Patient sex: F
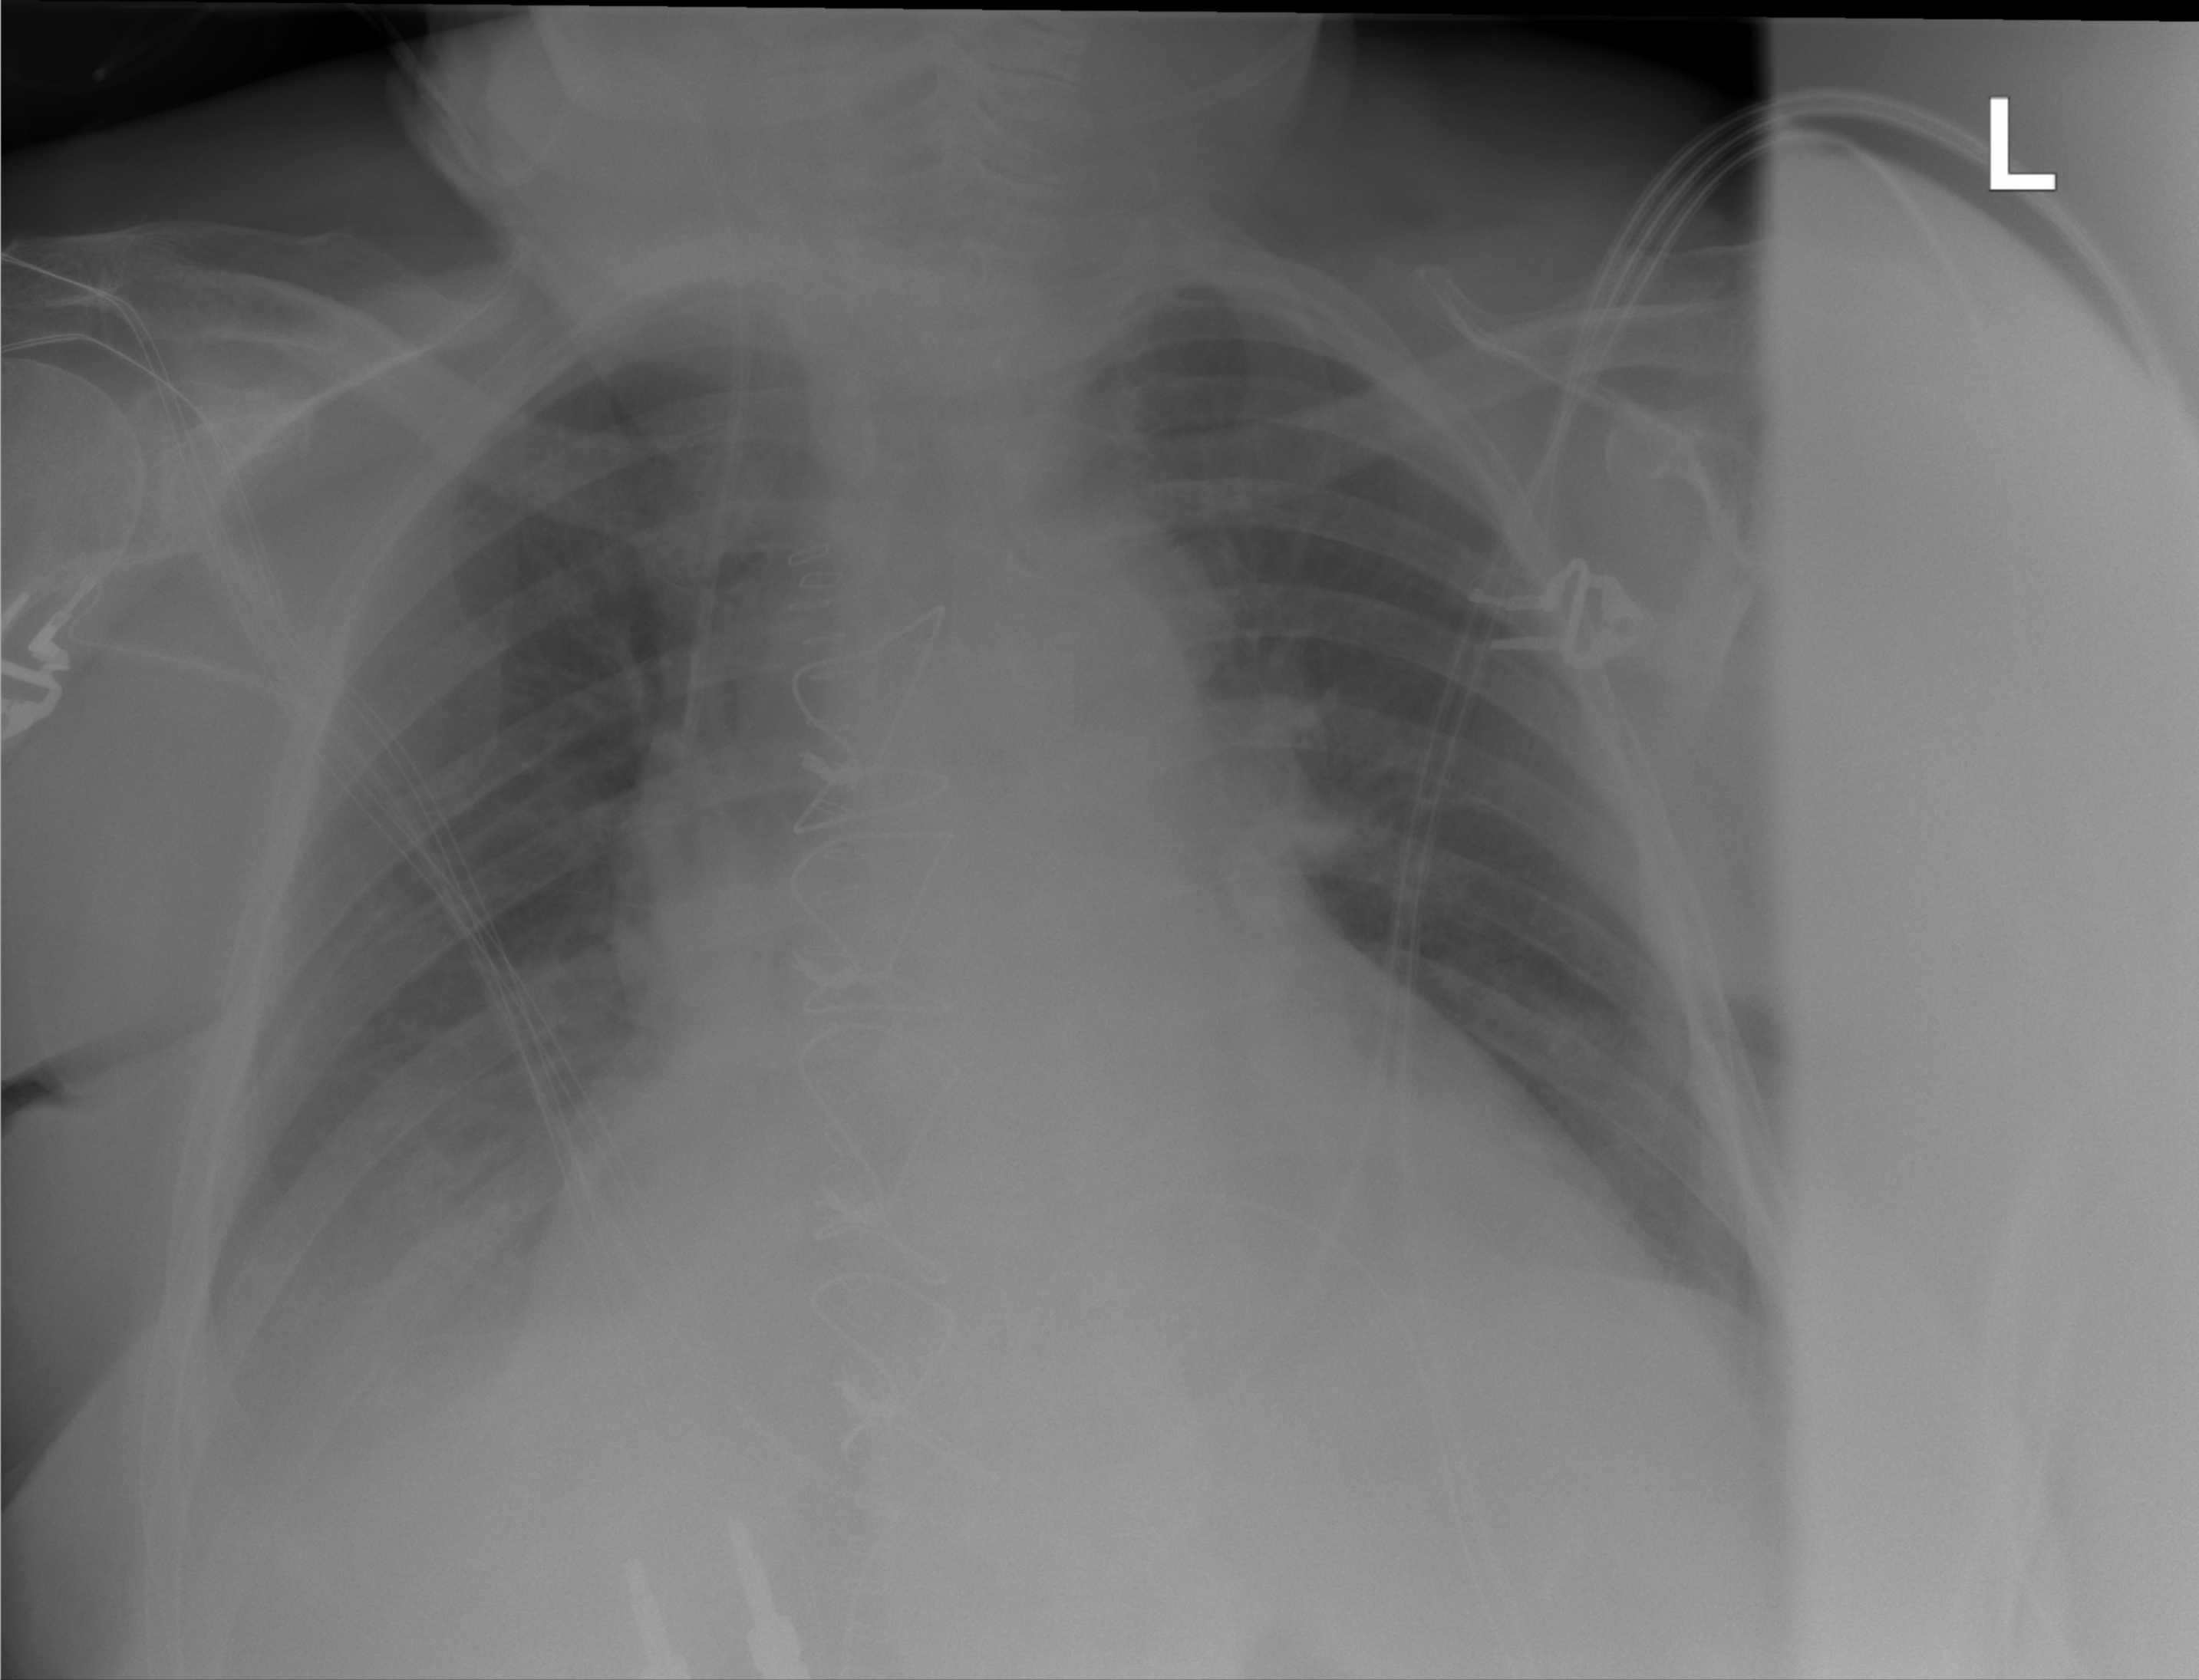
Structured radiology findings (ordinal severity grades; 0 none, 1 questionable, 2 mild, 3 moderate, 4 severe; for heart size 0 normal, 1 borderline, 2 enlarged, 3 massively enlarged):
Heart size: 2
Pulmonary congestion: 0
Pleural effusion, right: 2
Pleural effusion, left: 1
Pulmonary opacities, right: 0
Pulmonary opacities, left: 0
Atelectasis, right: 2
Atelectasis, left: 1